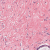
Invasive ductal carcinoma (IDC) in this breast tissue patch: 0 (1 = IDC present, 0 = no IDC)